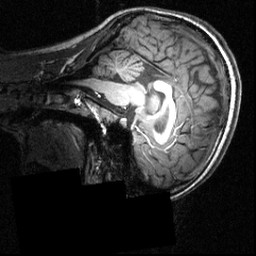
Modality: T1w
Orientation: sagittal
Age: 19
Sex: female
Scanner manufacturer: siemens
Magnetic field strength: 3.951 T
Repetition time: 1.5 s
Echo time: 0.00335 s